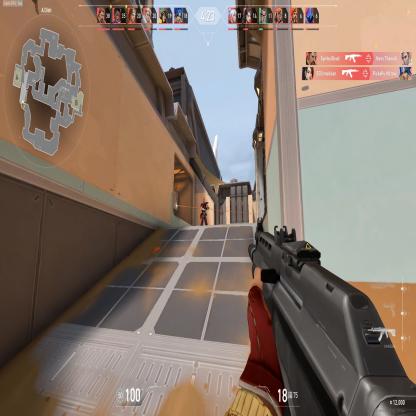
Label: enemy